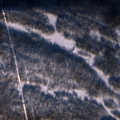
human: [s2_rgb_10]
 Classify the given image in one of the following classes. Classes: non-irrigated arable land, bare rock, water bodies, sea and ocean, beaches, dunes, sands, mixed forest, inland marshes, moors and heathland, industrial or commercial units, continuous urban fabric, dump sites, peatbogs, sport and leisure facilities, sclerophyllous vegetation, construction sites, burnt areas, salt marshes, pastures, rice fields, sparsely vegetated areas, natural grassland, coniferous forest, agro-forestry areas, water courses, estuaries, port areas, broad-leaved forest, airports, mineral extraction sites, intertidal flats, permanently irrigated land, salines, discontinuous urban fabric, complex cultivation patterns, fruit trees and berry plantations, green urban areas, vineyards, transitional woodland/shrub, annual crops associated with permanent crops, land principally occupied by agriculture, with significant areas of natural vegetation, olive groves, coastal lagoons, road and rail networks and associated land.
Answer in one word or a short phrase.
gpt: coniferous forest, mixed forest, water bodies